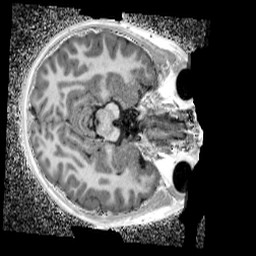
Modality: UNIT1_denoised
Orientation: axial
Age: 10
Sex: male
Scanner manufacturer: siemens
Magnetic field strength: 3 T
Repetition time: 4 s
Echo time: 0.00299 s